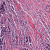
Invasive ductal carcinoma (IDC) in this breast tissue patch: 1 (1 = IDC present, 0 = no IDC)